This time-frequency spectrogram was computed from a rotor test-rig vibration snapshot; brighter regions carry more energy. Determine the machine's mechanical condition. Answer with exactly one of: normal, misalignment, unbalance, looseness.
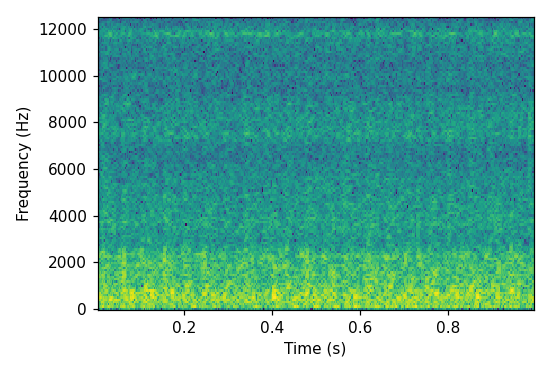
Answer: looseness